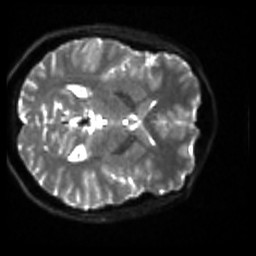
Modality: sbref
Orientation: axial
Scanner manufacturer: siemens
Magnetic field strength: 3 T
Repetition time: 4 s
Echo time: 0.0594 s